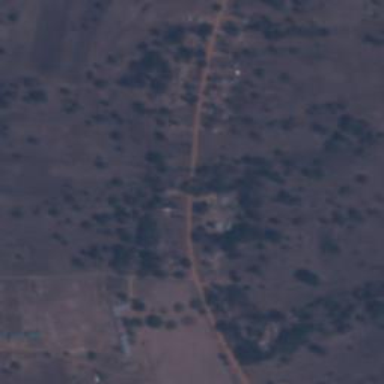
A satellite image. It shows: Village area.